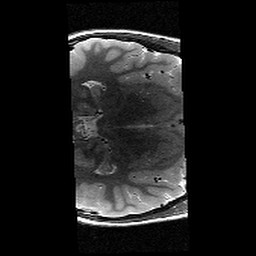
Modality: T2w
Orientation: axial
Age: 13
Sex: male
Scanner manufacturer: siemens
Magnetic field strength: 3 T
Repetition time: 9.23 s
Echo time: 0.067 s